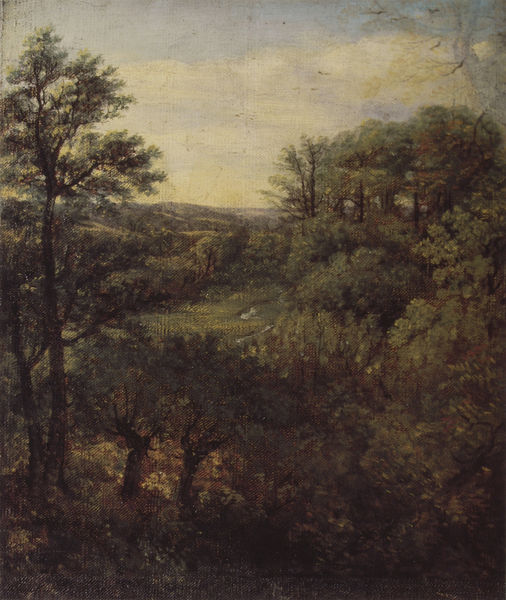
Titel: Valley Scene
Künstler: John Constable
Standort: London
Institution: Victoria & Albert Museum
Schlagwörter: baum, berg, blau, blätter, dunkel, gemälde, himmel, laub, vogel, wasser, weiß, wolken, bäume, fluss, gelb, grün, landschaft, ocker, äste, abend, braun, frankreich, hell, licht, schwarz, ausblick, blick, gras, park, rasen, weg, wiese, wolke, öl, ast, bach, ebene, ferne, hügel, morgen, natur, stamm, strauch, vögel, weide, weite, wind, büsche, gewässer, sonne, wiesen, land, blatt, pflanzen, wald, garten, aussicht, sommer, ansicht, perspektive, berge, dunkelgrün, sonnenuntergang, tag, schlucht, herbst, hügellandschaft, romantik, ölgemälde, constable, stämme, wasse, blue, oil, red, white, black, dark, gray, green, old, painting, portrait, yellow, vert, flowers, oil painting, brown, abendstimmung, leuchten, courbet, weiden, wasserlauf, wälder, lichtung, buchen, wood, sicht, cloud, clouds, heaven, rock, sky, tree, geäst, laubwald, sombre, laubbäume, background, field, hill, hills, lake, landscape, mountain, mountains, nature, orange, water, horizon, sun, trees, hain, barbizon, himel, autumn, brook, forest, glen, grass, light, naturlandschaft, river, stream, bushes, view, drawing, gelblich, color, forst, impressionism, shadow, wilderness, animals, bird, birds, arbre, ciel, foret, paysage, verdure, fall, falling, graf, abendlicht, scene, bright, meadow, sunlight, outside, valley, lumiere, day, campagne, leaves, trunk, uferwiese, antique, lawn, grasgrün, art, colorful, ground, pastel, nuage, nuages, huile, arbres, bush, mischwald, branches, réalisme, brush, brushstrokes, leaf, forrest, sunset, canvas, paint, peace, strach, dawn, sunrise, opening, milchig, rivière, branch, sépia, open, bächlein, waldlichtung, tall, earth, kopfweide, woods, countryside, schule von barbizon, orchard, foliage, natural, dense, trunks, morning, air, ölgemäle, daylight, wild, scenery, source, greenery, bruns, creek, acryllic, dim, highlight, tranquil, coline, treetop, panting, masterpiece, painitng, daytime, treetops, wow, walley, court d'eau, sourc, dale, feature, firet, wiesenaue, little trees, john constable, vale, trunkk, lewves